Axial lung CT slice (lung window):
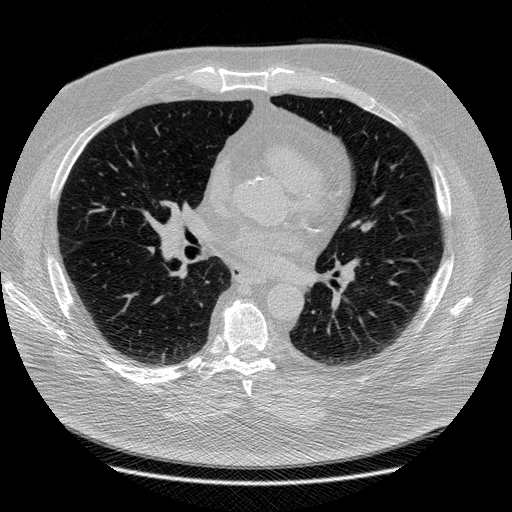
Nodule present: no